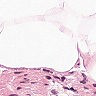
Metastatic tissue present: no